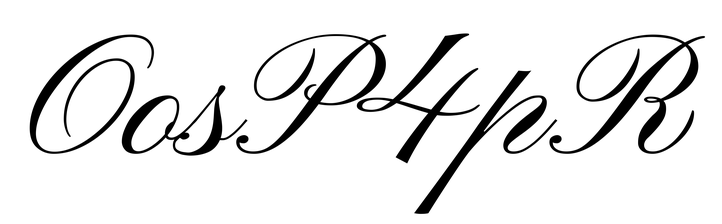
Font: PinyonScript-Regular